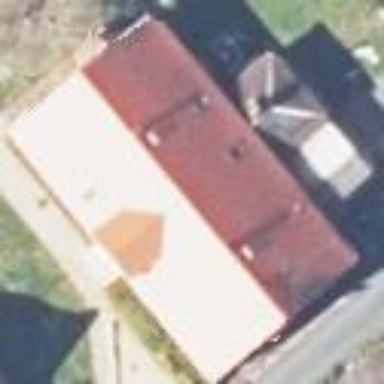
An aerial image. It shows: Simple house.